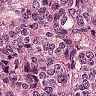
Metastatic tissue present: yes